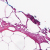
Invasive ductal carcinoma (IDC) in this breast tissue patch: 0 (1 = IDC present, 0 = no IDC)